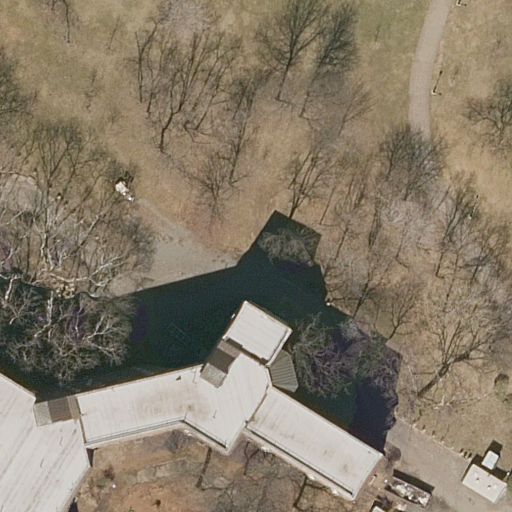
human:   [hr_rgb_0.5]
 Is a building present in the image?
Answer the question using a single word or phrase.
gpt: yes

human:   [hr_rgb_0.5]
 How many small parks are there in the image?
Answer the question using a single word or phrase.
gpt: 0

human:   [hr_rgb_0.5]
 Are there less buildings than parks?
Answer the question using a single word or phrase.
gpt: no

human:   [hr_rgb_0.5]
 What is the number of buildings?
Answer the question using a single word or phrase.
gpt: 1

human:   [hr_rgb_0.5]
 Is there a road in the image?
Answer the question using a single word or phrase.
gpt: yes

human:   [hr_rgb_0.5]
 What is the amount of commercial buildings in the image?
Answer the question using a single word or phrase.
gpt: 0

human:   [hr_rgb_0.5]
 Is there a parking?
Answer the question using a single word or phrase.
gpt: yes

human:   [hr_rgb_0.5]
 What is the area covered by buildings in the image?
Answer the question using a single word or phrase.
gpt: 1257m2

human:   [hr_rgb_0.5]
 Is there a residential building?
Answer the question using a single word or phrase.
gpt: no

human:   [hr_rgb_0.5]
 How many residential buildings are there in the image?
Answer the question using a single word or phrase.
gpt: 0

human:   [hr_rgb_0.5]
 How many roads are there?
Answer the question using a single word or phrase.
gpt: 2

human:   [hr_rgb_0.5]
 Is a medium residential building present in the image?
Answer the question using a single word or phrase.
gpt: no

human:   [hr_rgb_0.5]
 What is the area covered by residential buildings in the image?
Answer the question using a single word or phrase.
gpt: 0m2

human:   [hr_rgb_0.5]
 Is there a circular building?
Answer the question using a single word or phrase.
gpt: no

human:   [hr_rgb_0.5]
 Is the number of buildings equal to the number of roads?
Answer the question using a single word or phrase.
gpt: no

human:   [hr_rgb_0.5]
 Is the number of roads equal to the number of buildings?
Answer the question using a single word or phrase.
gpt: no

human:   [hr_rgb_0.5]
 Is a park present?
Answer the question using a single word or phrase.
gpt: yes

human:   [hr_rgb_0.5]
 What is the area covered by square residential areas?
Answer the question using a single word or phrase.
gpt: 0m2

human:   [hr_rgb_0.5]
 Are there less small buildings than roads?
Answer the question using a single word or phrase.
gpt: yes

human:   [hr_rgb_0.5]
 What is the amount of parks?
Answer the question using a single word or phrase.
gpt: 1

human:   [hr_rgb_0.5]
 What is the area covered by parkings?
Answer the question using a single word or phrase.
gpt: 29m2

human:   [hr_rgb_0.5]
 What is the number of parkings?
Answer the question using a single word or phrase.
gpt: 1

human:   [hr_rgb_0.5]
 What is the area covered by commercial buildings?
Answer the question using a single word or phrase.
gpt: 0m2

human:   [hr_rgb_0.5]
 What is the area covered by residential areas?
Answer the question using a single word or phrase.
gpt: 1693m2

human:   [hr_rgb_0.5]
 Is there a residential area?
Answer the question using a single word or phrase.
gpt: yes

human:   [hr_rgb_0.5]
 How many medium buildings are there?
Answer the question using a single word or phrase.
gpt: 0

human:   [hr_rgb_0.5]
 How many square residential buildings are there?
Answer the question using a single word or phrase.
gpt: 0

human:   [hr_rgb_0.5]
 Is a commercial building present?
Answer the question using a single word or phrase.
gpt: no

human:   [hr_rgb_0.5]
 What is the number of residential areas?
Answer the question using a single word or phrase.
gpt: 1

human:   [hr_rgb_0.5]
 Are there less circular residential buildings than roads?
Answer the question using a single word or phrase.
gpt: yes

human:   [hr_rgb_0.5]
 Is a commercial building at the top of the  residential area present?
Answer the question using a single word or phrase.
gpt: no

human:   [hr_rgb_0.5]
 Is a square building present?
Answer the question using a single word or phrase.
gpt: no

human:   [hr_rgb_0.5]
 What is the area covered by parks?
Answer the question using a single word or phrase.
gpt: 1268m2

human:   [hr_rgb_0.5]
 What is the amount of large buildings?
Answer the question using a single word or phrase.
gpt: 1

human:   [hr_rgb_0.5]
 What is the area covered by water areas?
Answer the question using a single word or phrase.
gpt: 0m2

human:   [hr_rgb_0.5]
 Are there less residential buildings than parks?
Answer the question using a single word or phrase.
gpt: yes

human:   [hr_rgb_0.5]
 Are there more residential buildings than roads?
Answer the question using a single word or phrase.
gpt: no

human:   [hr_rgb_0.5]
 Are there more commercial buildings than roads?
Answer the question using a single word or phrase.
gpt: no

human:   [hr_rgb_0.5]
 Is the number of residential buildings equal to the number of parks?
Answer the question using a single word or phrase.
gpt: no

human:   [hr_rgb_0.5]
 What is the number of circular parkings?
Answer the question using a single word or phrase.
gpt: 0

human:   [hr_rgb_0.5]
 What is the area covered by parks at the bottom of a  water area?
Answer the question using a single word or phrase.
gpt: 0m2

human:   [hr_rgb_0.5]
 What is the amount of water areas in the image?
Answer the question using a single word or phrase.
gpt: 0

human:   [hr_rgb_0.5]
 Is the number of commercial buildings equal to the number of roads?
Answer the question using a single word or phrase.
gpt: no

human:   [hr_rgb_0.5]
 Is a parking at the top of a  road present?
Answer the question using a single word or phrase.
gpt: no

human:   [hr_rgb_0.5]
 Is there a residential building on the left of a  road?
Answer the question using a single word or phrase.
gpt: no

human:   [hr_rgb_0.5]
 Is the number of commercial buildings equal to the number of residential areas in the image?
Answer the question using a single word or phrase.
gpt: no

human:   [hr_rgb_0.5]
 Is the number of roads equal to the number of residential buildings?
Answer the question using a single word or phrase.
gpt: no

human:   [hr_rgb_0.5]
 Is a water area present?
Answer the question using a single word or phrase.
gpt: no

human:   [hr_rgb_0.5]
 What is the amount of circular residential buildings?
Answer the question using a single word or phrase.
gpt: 0

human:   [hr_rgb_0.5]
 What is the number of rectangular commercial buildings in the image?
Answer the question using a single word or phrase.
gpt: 0

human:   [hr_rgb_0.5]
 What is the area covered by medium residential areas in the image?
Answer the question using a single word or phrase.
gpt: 0m2

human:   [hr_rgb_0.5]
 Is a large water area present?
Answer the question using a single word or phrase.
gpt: no

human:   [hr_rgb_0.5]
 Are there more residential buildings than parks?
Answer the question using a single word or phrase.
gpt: no

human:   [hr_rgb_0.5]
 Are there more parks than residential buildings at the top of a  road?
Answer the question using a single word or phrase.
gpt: yes

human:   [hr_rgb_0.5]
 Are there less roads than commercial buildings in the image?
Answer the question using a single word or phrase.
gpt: no

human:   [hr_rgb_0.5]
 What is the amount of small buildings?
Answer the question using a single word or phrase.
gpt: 0

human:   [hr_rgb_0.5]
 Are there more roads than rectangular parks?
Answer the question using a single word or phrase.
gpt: yes

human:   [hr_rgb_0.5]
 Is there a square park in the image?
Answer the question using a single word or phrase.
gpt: no

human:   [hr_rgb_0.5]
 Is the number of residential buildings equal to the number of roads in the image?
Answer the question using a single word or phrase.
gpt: no

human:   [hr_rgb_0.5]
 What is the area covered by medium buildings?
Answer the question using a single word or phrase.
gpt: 0m2

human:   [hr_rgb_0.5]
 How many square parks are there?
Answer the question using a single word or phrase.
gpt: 0

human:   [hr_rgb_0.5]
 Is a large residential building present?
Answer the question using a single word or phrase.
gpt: no

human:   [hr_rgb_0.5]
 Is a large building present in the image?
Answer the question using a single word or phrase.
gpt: yes

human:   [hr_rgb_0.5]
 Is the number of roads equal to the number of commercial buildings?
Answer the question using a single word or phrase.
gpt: no